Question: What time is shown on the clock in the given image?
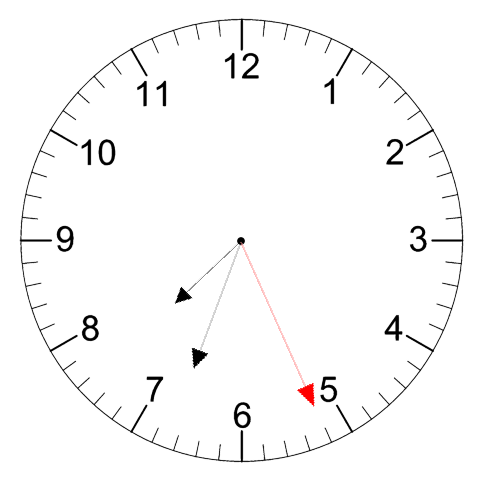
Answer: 07:33:26